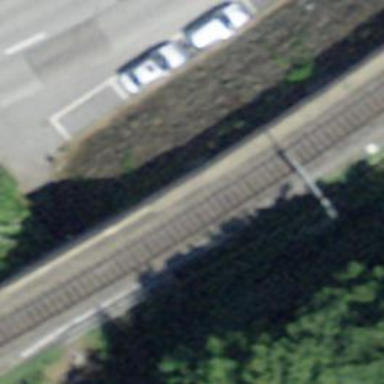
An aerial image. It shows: Single-track electrified railway with contact line.